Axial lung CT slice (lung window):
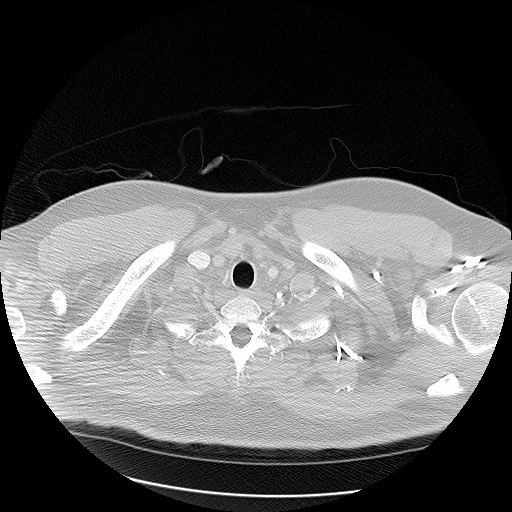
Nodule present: no